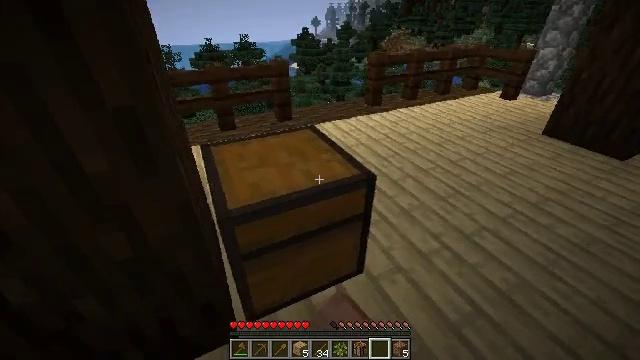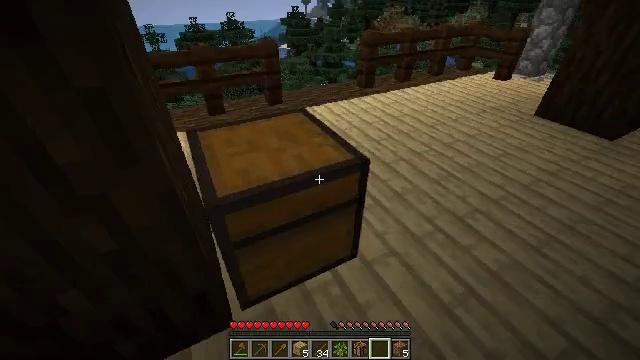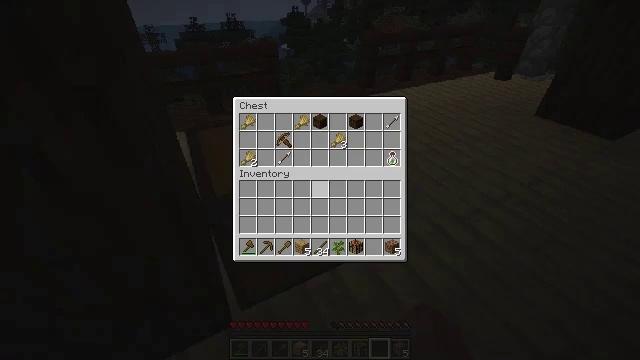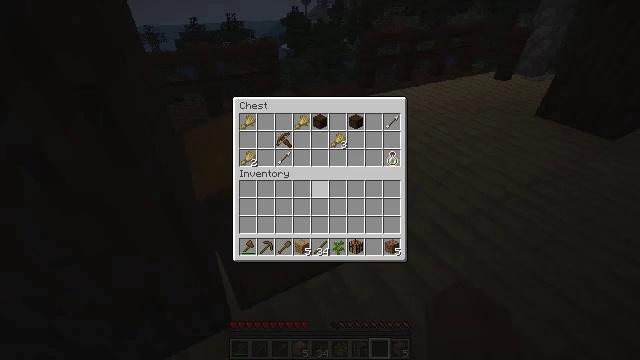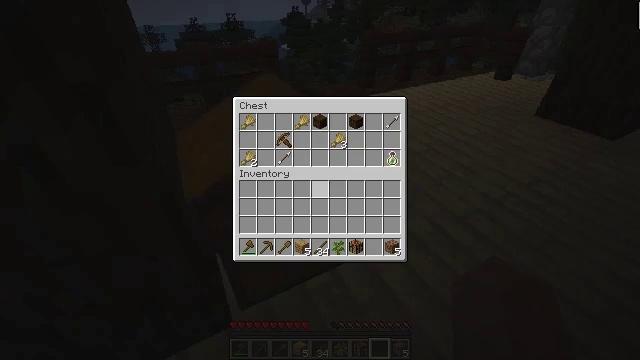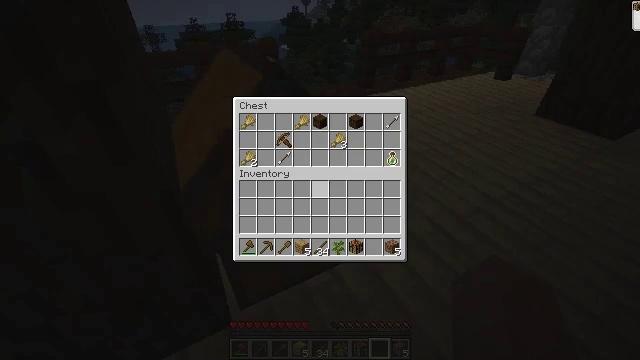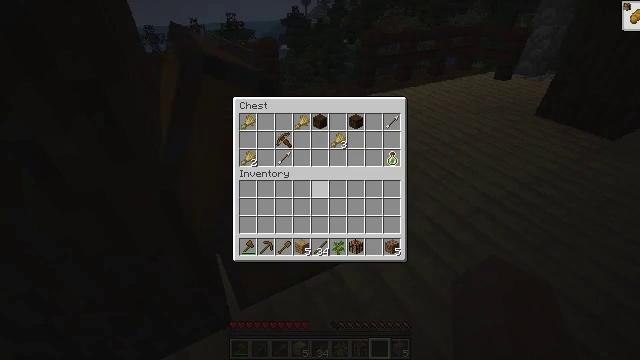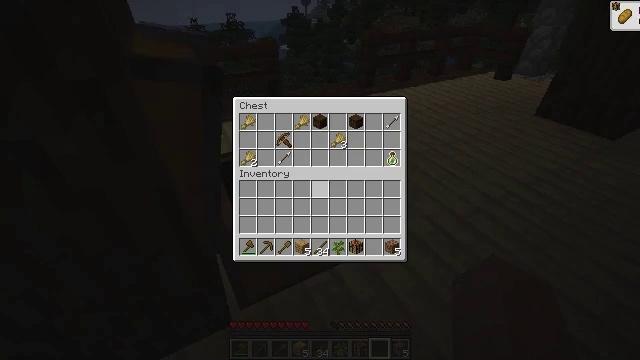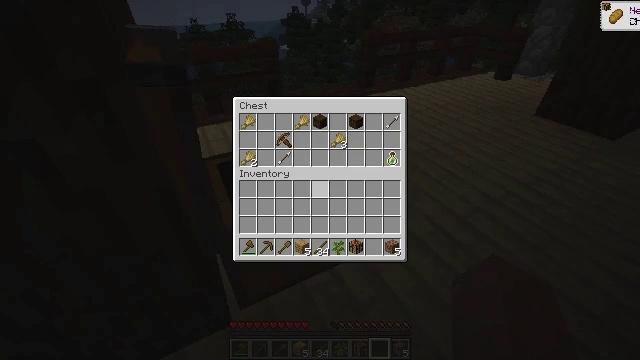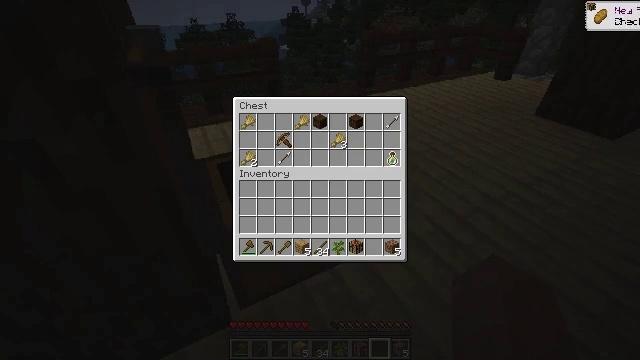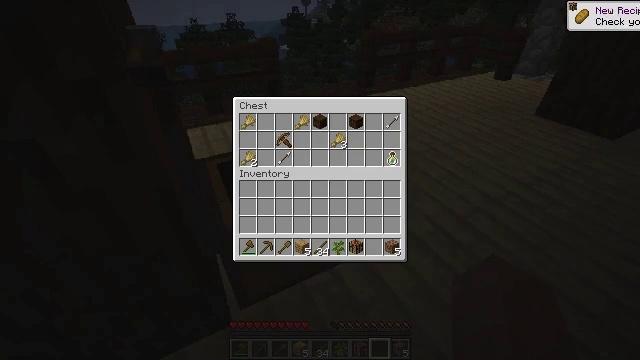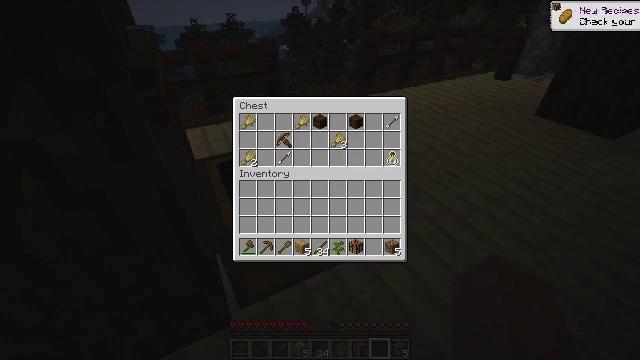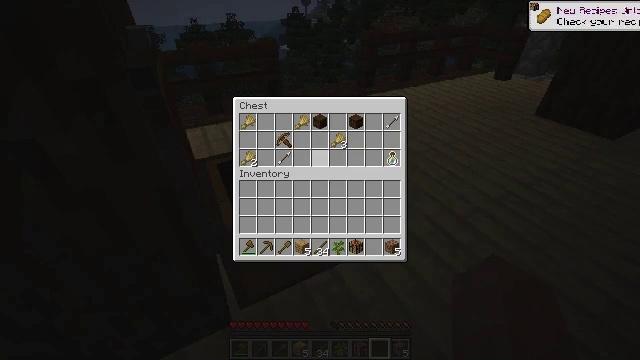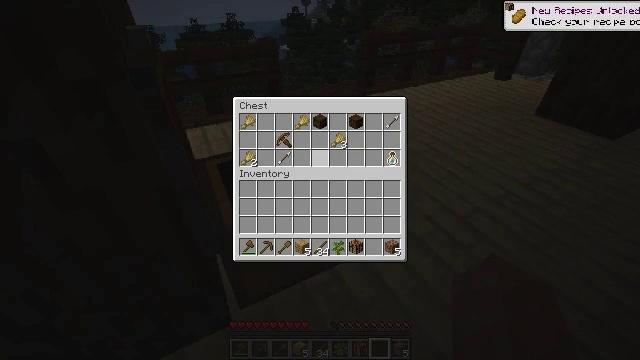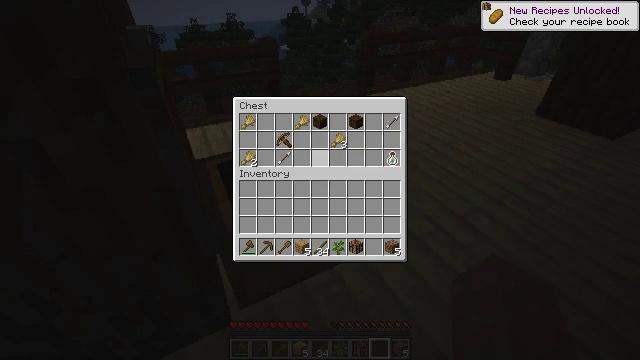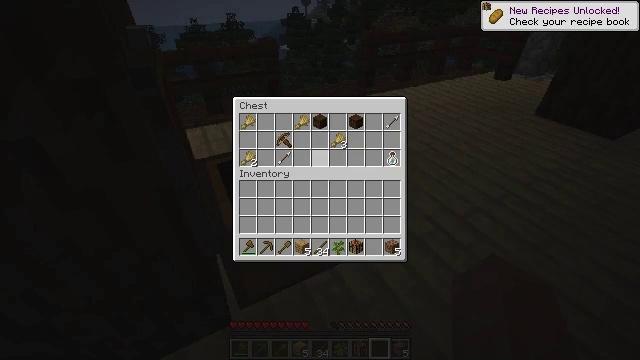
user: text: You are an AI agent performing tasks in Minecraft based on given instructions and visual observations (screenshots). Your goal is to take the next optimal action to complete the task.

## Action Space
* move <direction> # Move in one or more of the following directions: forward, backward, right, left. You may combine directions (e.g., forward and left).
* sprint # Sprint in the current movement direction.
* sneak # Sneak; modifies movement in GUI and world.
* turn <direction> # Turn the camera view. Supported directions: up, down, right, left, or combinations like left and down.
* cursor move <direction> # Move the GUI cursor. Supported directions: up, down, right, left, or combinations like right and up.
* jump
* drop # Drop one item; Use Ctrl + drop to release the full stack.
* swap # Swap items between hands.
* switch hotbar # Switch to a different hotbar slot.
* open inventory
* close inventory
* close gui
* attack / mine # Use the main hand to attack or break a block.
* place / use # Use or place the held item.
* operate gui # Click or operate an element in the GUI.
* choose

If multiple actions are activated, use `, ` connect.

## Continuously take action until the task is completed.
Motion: motion action
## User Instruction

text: Clear the ground by mining grass.
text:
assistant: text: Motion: turn right and down
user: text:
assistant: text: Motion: open gui
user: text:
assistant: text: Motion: no_op
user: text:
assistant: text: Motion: no_op
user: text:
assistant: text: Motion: no_op
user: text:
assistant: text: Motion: no_op
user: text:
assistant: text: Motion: no_op
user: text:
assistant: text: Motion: no_op
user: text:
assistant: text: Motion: cursor move up
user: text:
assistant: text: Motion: no_op
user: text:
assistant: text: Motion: no_op
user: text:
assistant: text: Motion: no_op
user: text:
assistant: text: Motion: no_op
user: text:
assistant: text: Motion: no_op
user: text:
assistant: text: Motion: no_op
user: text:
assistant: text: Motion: cursor move left
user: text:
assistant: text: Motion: no_op
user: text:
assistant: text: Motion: no_op
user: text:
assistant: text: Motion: no_op
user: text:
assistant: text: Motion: no_op
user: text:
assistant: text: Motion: no_op
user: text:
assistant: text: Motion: no_op
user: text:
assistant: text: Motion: no_op
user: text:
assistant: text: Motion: no_op
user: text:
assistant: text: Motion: no_op
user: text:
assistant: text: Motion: no_op
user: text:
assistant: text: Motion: no_op
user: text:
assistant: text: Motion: no_op
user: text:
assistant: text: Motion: no_op
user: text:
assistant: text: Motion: no_op